Question: While using PIL draw rectangles on an image in the canvas. I wish to change the fill rectangle depending on the pixel color of my image in the canvas.
I have referred one of the cross posts (link pasted below) to create rectangles with mouse events in Tkinter.
create_rectangle fills the rectangle with a color specified with mouse events (example: the rectangle is filled with black in this example). Is there a way to logically change the fill color depending on the existing pixel color of the background image? I mean, while drawing a rectangle, I need only the white colored pixels of the background image to be turning red and the rest with a different color.
<URL>

<URL>
'''
def rec_on_button_press(self,event):
self.start_x = event.x
self.start_y = event.y
self.rect=self.image_canvas.create_rectangle(self.x, self.y, 1, 1,fill=self.python_red)
def rec_on_move(self, event):
curX, curY = (event.x, event.y)
imagenp= np.array(image)
if imagenp[curY,curX]==255:
self.python_red="#EE204D"
else:
self.python_red=None
self.image_canvas.coords(self.rect, self.start_x, self.start_y, curX, curY)
def rec_on_button_release(self, event):
pass
'''
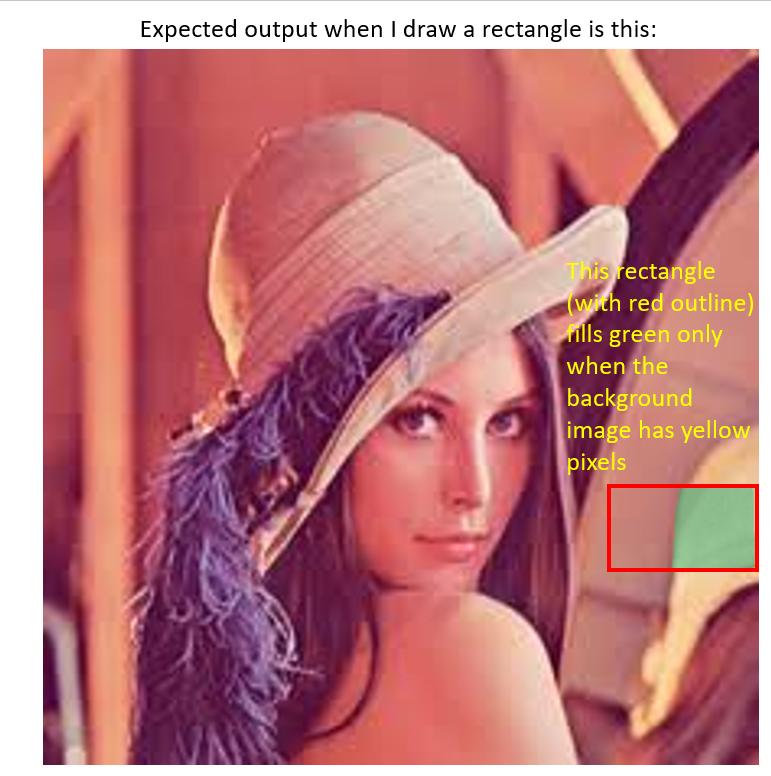
Answer: Principle:
Crop the image you select,create it and show it.
The code need to be modified,the example of full code(the example is convert 255(white) to 0(black)):
'''
import tkinter as tk # this is in python 3.4. For python 2.x import Tkinter
from PIL import Image, ImageTk
import numpy as np
import ctypes
ctypes.windll.shcore.SetProcessDpiAwareness(2) # for windows 10
class ExampleApp(tk.Tk):
def __init__(self):
tk.Tk.__init__(self)
self.x = self.y = 0
self.canvas = tk.Canvas(self, width=512, height=512, cursor="cross")
self.canvas.pack(side="top", fill="both", expand=True)
self.canvas.bind("<ButtonPress-1>", self.on_button_press)
self.canvas.bind("<B1-Motion>", self.on_move_press)
self.canvas.bind("<ButtonRelease-1>", self.on_button_release)
self.rect = None
self.start_x = None
self.start_y = None
self.python_red = None
self.im = Image.open(r'ImagePath').convert("L")
self.move_imageID = None
self.move_image = None
self.tk_im = ImageTk.PhotoImage(self.im)
self.canvas.create_image(0,0,anchor="nw",image=self.tk_im)
def on_button_press(self, event):
# save mouse drag start position
self.start_x = event.x
self.start_y = event.y
self.rect = self.canvas.create_rectangle(self.x, self.y, 0, 0, outline="black")
def on_move_press(self, event):
self.canvas.delete(self.move_imageID)
crop_image = self.im.crop((self.start_x,self.start_y,event.x,event.y))
imageArray = np.array(crop_image)
if imageArray.shape:
for i in range(imageArray.shape[0]):
for j in range(imageArray.shape[1]): # convert the white pixel to black
if imageArray[i,j] == 255:
imageArray[i,j] = 0
self.move_image = Image.fromarray(imageArray)
self.move_image = ImageTk.PhotoImage(self.move_image)
self.move_imageID = self.canvas.create_image(self.start_x,self.start_y,anchor="nw",image=self.move_image)
self.canvas.coords(self.rect,self.start_x,self.start_y,event.x,event.y)
self.canvas.lift(self.rect)
def on_button_release(self, event):
pass
if __name__ == "__main__":
app = ExampleApp()
app.mainloop()
'''
Now:
<URL>
Select area:
<URL>